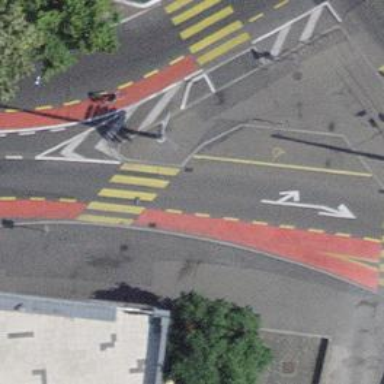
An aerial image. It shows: Uncontrolled zebra crossing with zebra markings.